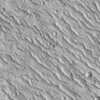
Label: not_dusty